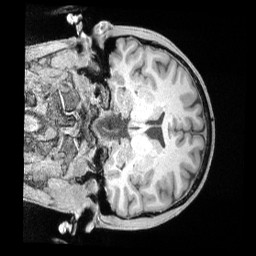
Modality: T1w
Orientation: coronal
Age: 37
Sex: male
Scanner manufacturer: siemens
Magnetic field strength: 3 T
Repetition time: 2 s
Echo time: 0.00211 s